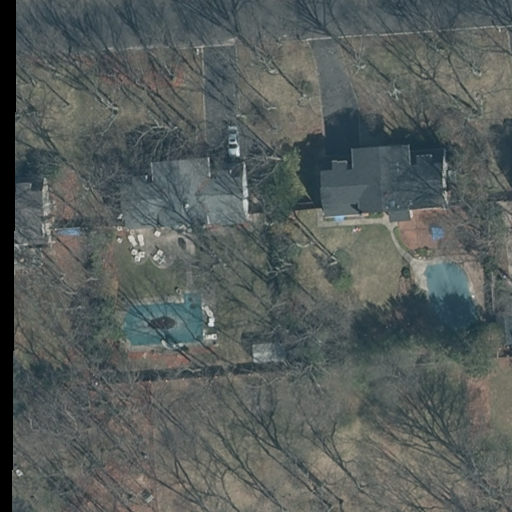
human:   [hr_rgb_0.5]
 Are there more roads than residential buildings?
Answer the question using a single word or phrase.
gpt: no

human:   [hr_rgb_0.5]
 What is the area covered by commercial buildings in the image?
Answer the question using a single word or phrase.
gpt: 0m2

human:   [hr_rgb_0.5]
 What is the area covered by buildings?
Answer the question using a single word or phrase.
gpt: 770m2

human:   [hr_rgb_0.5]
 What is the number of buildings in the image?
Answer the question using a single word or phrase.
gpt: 3

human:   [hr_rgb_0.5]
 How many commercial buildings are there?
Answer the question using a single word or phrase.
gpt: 0

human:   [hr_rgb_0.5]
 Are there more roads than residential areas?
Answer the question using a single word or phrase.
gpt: yes

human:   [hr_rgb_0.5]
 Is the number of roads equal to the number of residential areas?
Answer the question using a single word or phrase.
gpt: no

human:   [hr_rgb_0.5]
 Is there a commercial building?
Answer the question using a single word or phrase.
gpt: no

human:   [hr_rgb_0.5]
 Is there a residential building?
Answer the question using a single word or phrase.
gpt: yes

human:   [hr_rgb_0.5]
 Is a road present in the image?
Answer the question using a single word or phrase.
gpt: yes

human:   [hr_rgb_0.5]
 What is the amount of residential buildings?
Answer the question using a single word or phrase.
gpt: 3

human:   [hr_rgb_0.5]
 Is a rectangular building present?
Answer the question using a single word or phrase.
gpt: yes

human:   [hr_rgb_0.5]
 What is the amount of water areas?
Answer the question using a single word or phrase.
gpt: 0

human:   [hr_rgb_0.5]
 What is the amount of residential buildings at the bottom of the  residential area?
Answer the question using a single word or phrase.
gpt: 3

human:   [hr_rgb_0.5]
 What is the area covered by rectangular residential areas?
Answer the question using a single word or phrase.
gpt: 10639m2

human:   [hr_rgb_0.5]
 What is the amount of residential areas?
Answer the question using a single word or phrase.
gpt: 1

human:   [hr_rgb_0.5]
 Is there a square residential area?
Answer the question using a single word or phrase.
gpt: no

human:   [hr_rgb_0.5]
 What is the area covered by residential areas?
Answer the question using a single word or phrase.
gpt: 10639m2

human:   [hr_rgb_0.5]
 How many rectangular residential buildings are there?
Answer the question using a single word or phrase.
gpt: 1

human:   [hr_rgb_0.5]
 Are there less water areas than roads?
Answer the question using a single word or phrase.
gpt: yes

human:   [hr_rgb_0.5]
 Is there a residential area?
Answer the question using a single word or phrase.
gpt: yes

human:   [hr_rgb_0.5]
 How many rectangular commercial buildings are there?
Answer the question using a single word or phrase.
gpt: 0

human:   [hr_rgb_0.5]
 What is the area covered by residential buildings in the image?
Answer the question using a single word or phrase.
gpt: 770m2

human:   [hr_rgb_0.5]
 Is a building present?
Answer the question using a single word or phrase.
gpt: yes

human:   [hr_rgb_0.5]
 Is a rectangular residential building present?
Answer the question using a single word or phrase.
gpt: yes

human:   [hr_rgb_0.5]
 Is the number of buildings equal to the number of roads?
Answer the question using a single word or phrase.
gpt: no

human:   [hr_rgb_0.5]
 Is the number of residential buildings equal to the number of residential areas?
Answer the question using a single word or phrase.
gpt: no

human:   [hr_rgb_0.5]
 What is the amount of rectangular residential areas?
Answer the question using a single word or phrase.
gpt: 1

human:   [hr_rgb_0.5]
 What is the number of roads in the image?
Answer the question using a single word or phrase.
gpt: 2

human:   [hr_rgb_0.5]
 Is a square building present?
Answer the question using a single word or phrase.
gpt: no

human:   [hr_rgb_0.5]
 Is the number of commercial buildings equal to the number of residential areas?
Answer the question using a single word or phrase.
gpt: no

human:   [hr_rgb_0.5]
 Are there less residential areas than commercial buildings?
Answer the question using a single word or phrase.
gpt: no

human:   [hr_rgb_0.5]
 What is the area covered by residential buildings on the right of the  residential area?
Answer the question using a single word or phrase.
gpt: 0m2

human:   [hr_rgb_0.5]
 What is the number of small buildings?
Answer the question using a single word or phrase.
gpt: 0

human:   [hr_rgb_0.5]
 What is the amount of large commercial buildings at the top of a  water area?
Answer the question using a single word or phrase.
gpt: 0

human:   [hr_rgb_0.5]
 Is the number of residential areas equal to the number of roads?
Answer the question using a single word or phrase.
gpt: no

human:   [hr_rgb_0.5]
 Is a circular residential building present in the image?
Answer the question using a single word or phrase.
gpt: no

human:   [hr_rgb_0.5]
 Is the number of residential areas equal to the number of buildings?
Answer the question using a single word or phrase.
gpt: no

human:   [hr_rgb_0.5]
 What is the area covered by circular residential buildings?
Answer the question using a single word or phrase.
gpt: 0m2

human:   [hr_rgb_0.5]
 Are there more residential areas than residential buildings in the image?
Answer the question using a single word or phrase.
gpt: no

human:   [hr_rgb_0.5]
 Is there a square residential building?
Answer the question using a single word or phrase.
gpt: no

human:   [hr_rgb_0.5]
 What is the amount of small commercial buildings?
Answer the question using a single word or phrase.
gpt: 0

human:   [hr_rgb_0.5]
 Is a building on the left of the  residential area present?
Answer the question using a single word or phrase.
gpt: yes

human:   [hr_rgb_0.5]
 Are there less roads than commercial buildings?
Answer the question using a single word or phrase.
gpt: no

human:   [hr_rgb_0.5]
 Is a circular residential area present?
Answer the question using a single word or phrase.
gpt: no

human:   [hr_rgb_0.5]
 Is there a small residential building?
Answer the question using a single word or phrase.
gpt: no

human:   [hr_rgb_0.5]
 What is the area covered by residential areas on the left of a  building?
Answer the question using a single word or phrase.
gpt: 0m2

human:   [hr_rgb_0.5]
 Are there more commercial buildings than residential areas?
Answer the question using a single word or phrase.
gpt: no

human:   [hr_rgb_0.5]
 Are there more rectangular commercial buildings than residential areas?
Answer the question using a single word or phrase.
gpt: no

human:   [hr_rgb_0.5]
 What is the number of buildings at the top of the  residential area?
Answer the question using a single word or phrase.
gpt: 0

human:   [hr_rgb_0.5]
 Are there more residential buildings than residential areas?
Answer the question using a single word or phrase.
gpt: yes

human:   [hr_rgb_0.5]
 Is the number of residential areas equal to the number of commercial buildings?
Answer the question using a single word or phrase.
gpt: no

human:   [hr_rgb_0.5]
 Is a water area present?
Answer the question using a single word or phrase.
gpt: no

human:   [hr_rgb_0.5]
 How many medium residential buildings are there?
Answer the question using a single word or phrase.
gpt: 3

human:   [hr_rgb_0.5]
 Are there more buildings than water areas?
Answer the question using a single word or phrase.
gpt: yes

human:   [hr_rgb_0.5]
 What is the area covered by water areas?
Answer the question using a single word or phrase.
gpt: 0m2

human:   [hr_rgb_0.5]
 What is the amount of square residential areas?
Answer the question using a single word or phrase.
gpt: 0

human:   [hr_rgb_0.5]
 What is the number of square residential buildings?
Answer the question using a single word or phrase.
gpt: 0

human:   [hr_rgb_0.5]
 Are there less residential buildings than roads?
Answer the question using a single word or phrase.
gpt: no

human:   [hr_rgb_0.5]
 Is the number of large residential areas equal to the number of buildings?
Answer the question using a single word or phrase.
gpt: no

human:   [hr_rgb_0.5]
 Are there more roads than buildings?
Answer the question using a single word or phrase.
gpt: no

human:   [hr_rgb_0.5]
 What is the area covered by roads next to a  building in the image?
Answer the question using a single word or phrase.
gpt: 0m2

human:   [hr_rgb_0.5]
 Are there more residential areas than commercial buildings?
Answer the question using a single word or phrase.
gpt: yes

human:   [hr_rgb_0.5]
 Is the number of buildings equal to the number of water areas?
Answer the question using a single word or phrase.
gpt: no